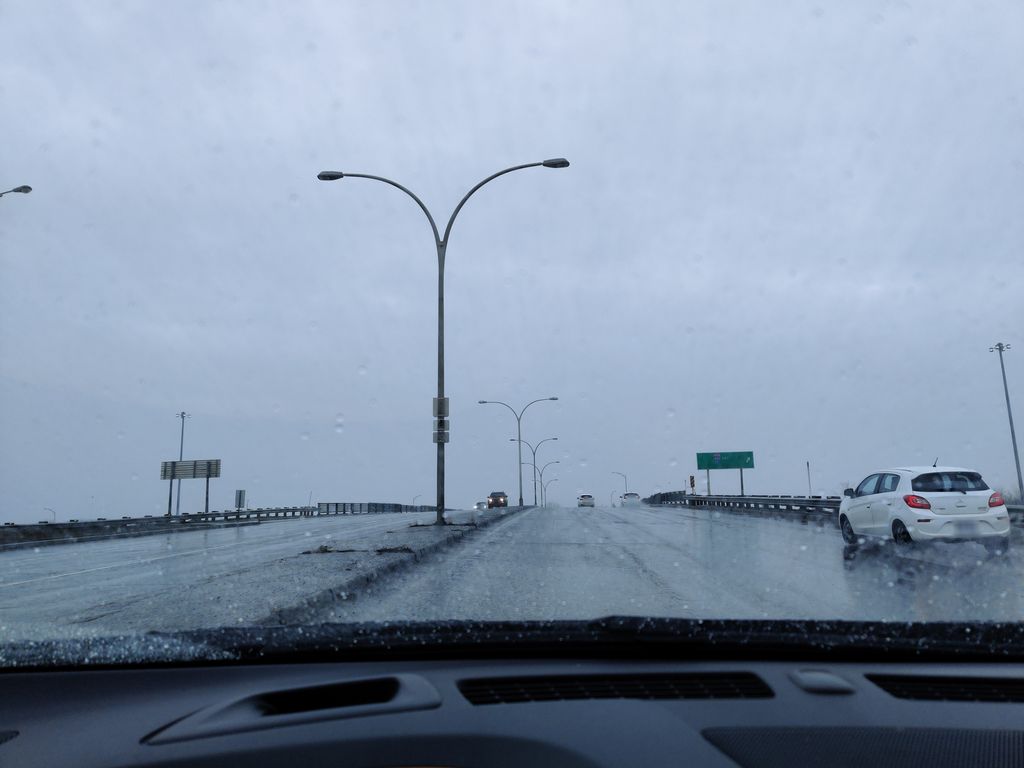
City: montreal